Aerial crown-view tile of a tropical tree (Barro Colorado Island, Panama), acquired 20241014:
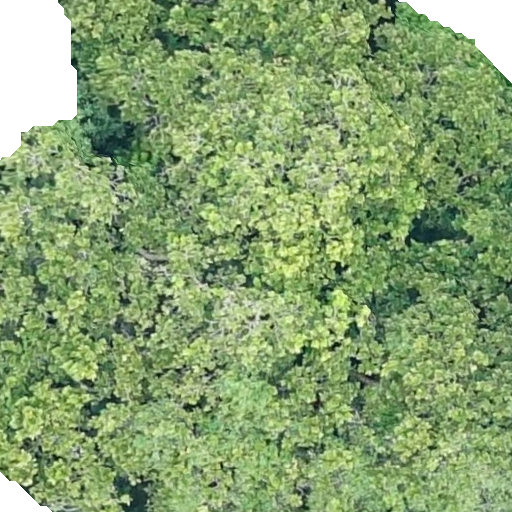
Species: Anacardium excelsum
GBIF accepted scientific name: Anacardium excelsum
Crown area: 506.901 m²